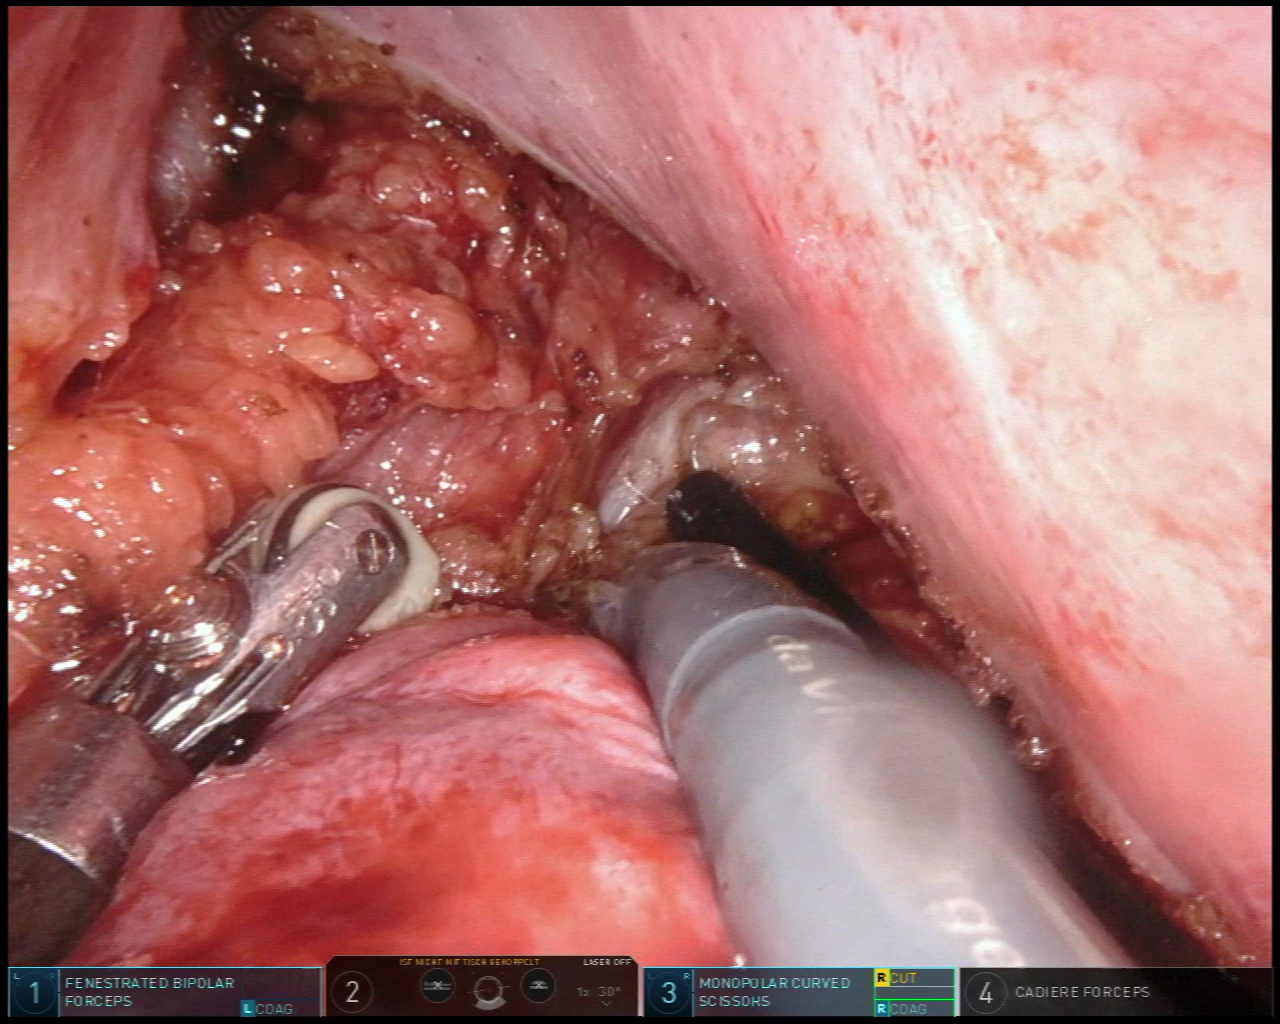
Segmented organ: vesicular_glands
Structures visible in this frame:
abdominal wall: no
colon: no
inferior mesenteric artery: no
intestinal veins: no
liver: no
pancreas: no
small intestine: no
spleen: no
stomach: no
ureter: no
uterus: no
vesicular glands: yes